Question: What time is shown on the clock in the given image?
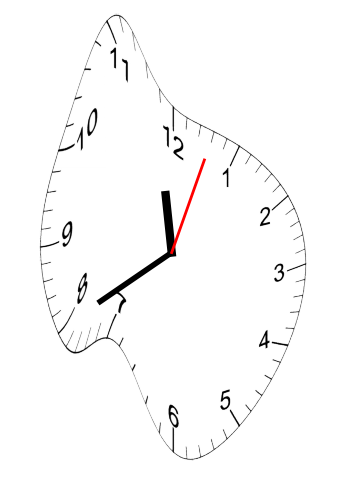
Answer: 11:40:03